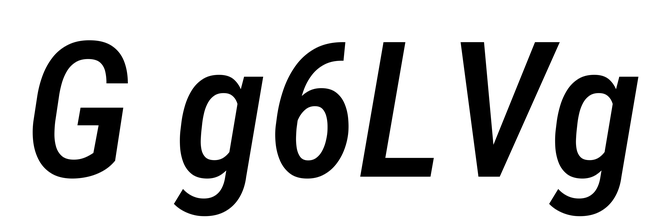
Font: Roboto-Italic_Condensed_Medium_Italic